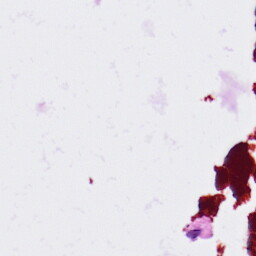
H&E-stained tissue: Lung